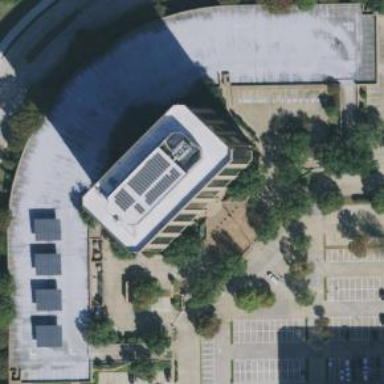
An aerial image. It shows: Multi-storey parking building.